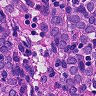
Metastatic tissue present: yes